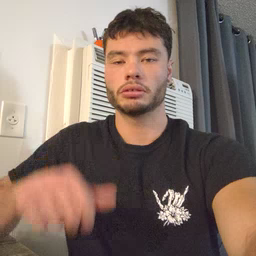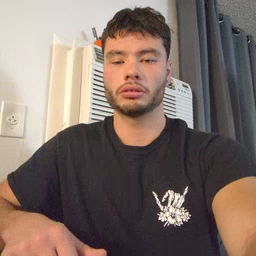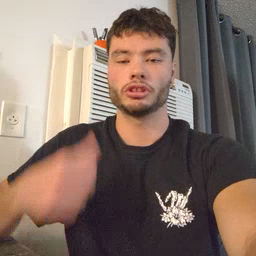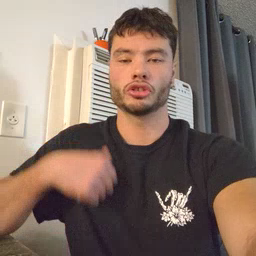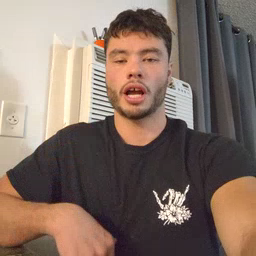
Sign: jacket